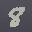
Label: 8